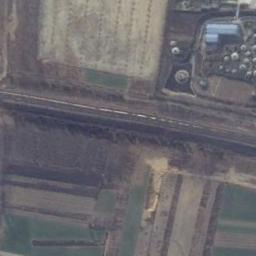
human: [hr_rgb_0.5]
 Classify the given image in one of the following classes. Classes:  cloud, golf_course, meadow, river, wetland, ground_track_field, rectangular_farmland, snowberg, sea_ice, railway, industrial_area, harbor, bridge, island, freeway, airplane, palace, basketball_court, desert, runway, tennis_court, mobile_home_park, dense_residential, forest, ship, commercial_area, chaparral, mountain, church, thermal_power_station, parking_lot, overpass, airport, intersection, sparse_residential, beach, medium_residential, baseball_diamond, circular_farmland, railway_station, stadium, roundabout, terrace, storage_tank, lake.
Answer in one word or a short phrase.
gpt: railway